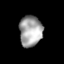
Tissue: lung
Cell type: Epithelial cells
Senescence score: 0.2399
Nuclear area (px): 691
Mean DAPI intensity: 162.145